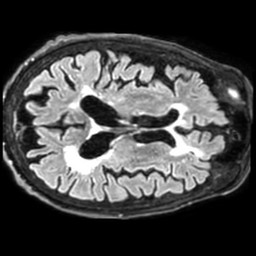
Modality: FLAIR
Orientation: axial
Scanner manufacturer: philips
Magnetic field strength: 3 T
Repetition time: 4.8 s
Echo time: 0.34 s